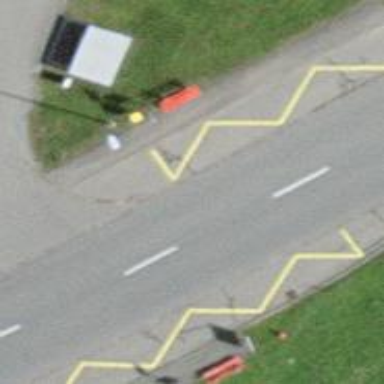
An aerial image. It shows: Bus stop with platform for public transport.